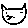
Label: cat